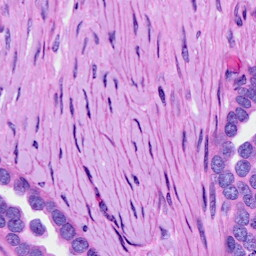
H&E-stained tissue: Ovarian